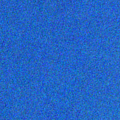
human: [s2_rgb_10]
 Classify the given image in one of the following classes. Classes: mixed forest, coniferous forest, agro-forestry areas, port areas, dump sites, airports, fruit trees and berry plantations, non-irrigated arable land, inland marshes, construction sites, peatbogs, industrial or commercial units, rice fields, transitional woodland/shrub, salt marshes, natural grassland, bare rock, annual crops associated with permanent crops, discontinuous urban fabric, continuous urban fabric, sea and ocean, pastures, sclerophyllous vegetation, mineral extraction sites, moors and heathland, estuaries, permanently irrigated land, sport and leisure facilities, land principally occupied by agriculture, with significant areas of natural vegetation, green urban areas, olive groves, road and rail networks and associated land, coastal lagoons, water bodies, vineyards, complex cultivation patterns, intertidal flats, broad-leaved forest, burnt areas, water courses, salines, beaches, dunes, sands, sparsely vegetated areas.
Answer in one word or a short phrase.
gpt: sea and ocean